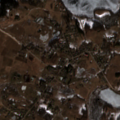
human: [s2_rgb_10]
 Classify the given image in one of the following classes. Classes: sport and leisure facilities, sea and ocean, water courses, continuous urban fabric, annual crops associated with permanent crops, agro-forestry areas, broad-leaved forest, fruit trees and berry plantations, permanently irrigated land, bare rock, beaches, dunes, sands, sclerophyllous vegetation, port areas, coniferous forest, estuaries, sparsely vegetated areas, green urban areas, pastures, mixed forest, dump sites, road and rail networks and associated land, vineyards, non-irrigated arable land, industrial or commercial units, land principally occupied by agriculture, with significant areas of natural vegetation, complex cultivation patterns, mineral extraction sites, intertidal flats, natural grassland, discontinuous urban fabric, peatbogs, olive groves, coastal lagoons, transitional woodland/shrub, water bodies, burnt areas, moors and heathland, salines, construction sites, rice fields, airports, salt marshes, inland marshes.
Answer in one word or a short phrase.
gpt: discontinuous urban fabric, pastures, transitional woodland/shrub, water bodies